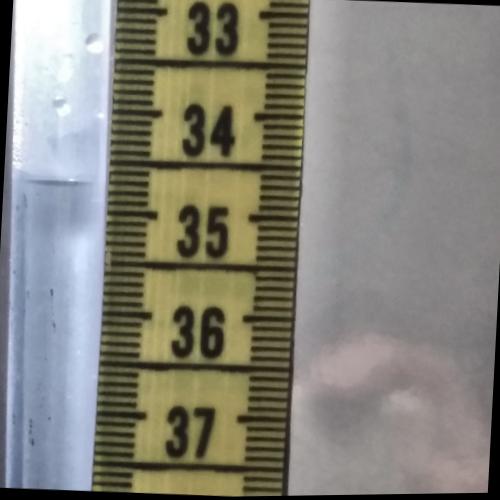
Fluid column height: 34.7 cm